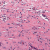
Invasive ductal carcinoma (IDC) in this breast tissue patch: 0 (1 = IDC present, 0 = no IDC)